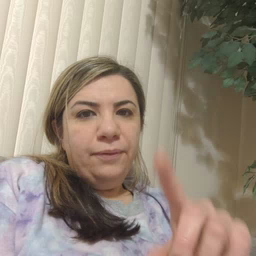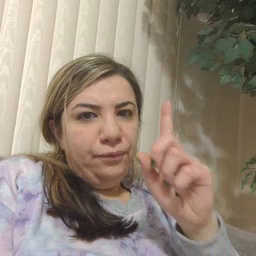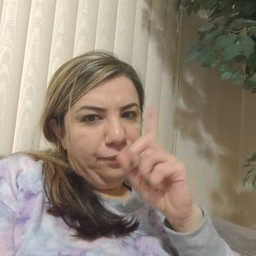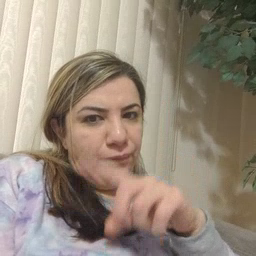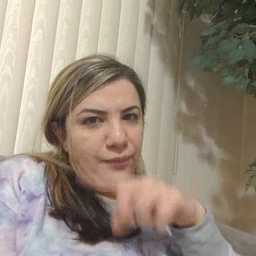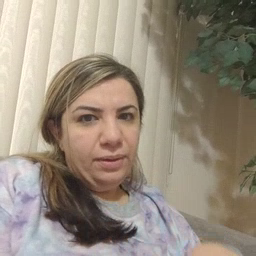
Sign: mouse